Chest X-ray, AP view. Patient: 27 years old, sex F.
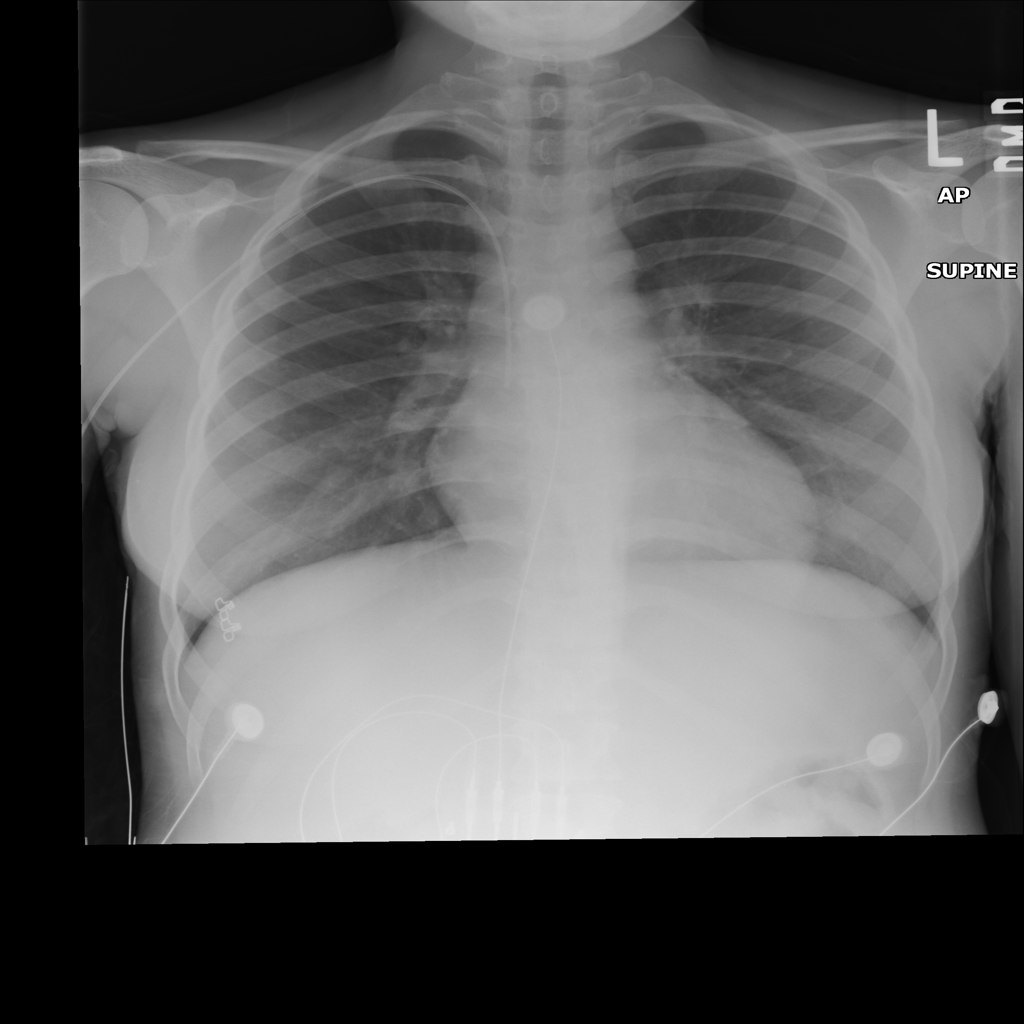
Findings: No Finding